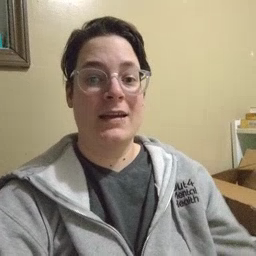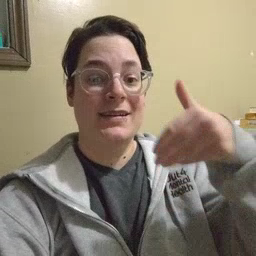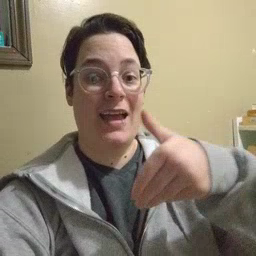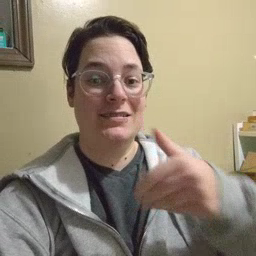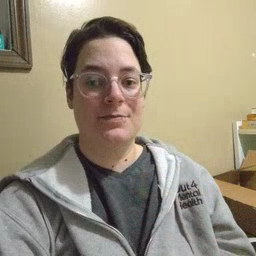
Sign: night